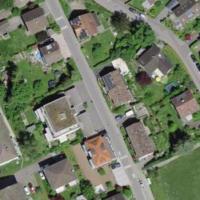
EUNIS habitat code: 55
Species observed at this site:
Aruncus dioicus